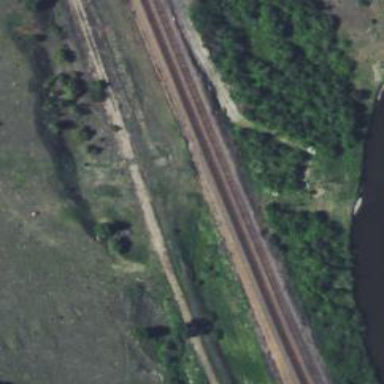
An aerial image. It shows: Railway siding for service.